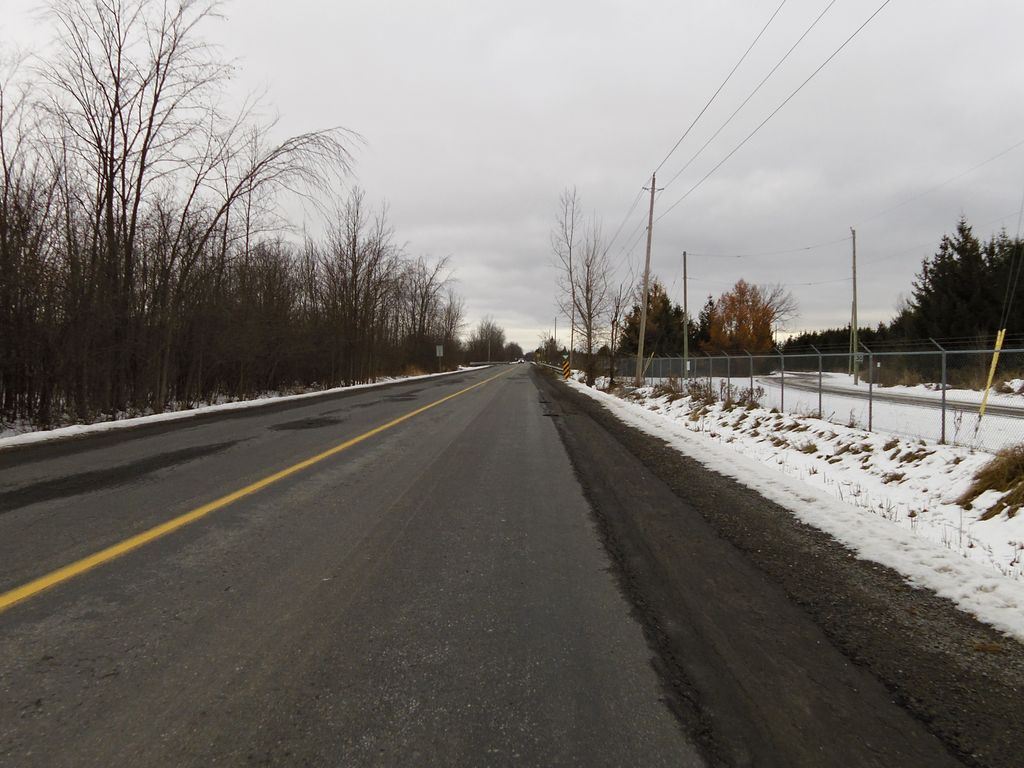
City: ottawa-gatineau